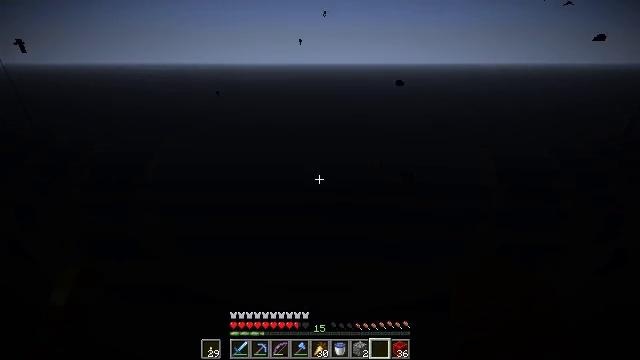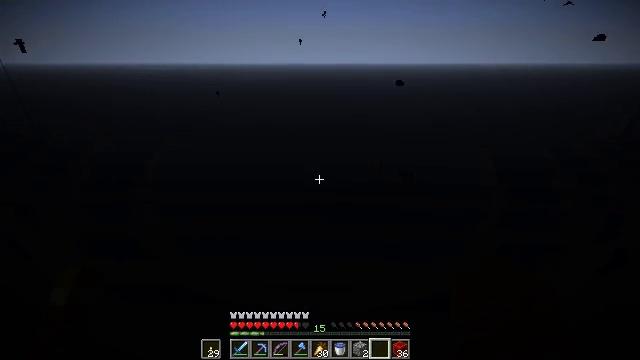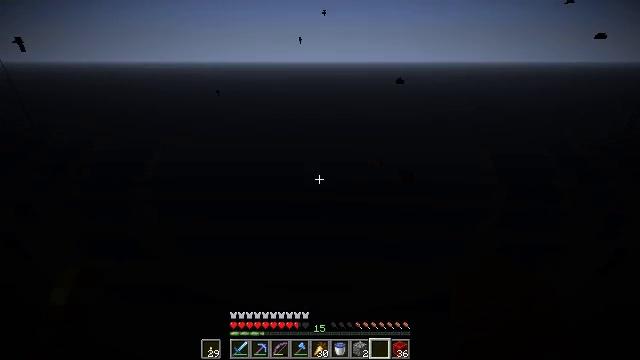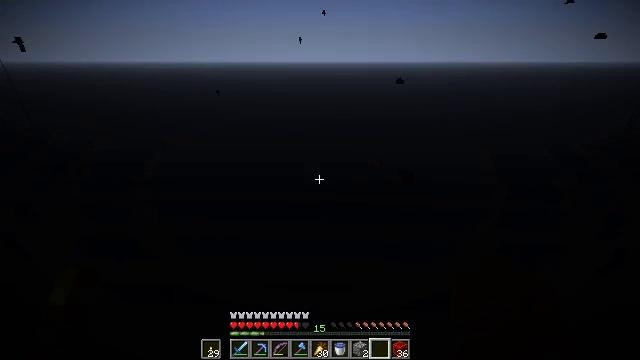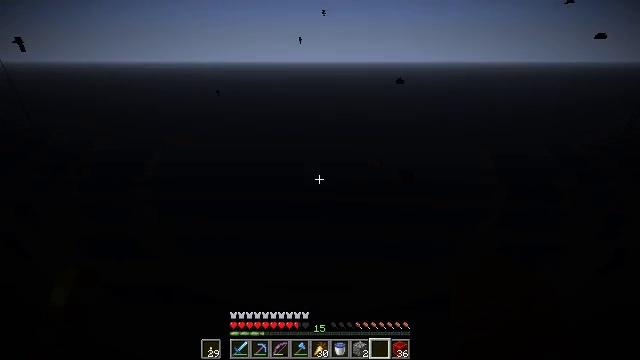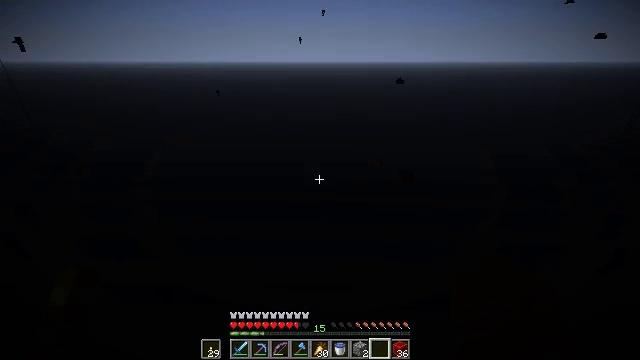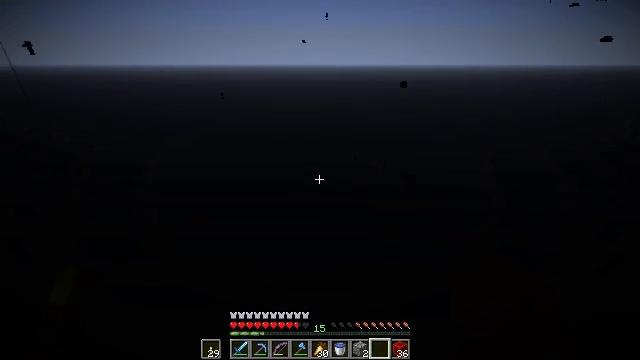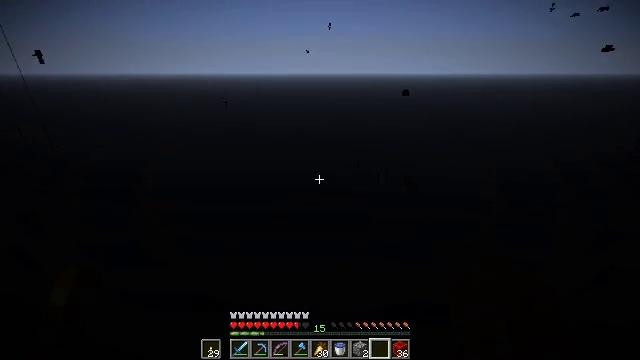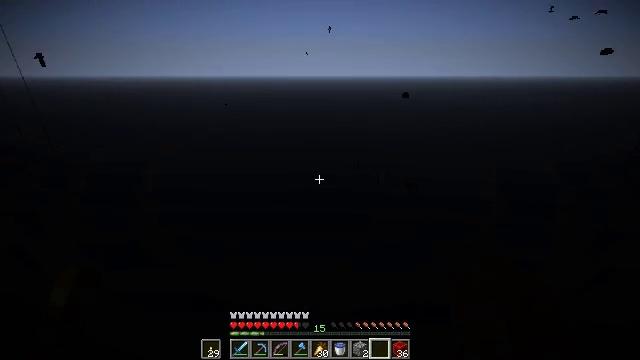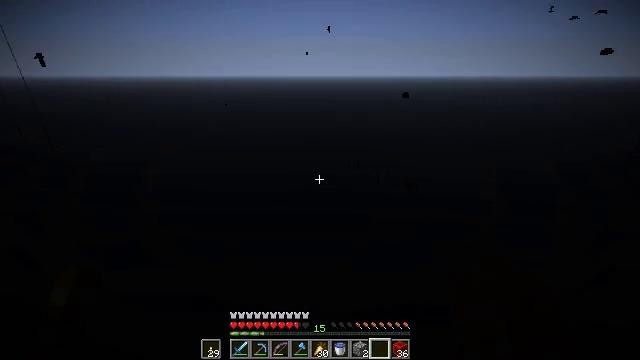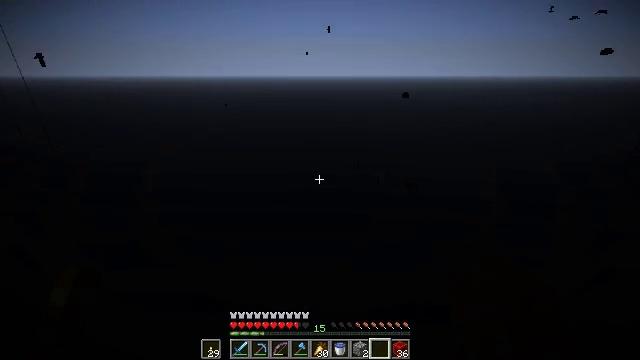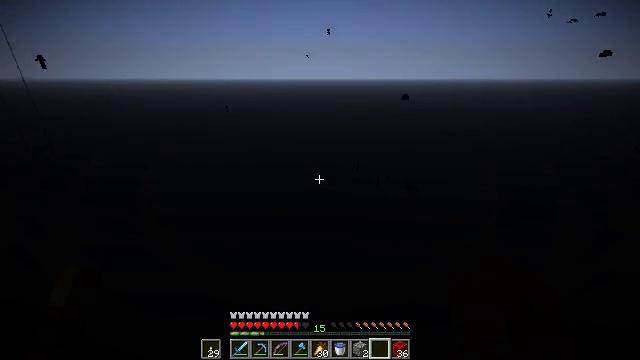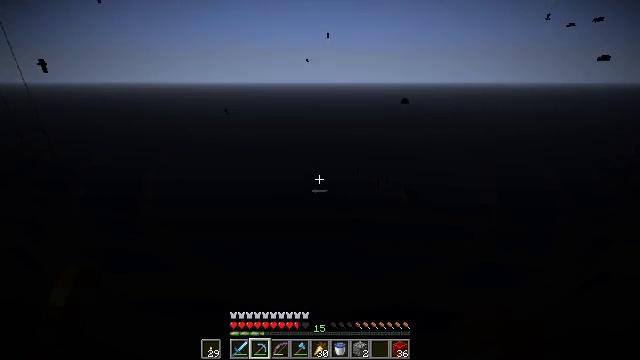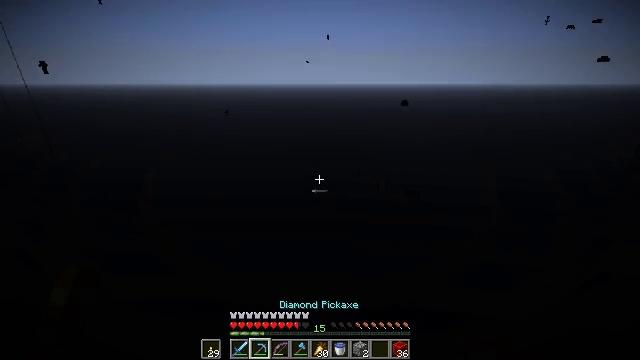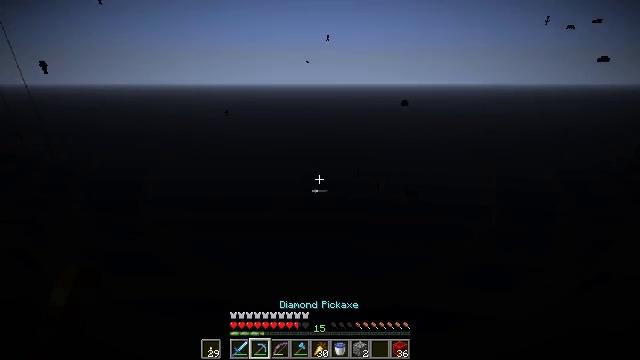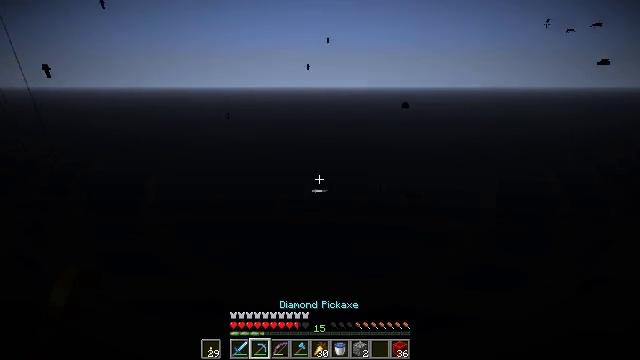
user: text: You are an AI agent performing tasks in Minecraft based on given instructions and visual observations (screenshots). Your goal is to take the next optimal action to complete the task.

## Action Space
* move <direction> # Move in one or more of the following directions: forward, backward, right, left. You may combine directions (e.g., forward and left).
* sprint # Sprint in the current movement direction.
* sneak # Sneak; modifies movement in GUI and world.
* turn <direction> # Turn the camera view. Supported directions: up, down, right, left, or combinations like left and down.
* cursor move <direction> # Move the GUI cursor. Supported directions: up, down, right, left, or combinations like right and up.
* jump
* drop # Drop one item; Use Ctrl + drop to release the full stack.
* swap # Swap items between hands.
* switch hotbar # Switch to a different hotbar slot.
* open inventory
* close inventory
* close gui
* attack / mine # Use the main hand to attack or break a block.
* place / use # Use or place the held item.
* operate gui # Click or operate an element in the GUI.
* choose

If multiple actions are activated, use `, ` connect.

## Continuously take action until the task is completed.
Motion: motion action
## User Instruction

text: Collect the composter for reuse.
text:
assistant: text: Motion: no_op
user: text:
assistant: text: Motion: no_op
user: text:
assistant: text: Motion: no_op
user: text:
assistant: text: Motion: no_op
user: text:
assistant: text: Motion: no_op
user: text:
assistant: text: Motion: no_op
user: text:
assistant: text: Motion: turn up
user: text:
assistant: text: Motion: no_op
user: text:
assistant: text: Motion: no_op
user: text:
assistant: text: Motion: no_op
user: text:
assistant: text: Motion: no_op
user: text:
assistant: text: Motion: switch to hotbar 2
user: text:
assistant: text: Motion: switch to hotbar 2
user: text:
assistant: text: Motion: switch to hotbar 2
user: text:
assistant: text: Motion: switch to hotbar 2
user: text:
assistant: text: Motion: turn up
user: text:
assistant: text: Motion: turn up
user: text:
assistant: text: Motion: turn up
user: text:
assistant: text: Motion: no_op
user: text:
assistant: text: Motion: no_op
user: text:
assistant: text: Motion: no_op
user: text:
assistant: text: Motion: no_op
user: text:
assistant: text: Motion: no_op
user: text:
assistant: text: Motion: no_op
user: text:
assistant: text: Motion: no_op
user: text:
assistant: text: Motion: no_op
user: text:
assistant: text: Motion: no_op
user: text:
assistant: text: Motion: no_op
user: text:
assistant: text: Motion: no_op
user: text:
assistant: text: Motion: no_op